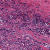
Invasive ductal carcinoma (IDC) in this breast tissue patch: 1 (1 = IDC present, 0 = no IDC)